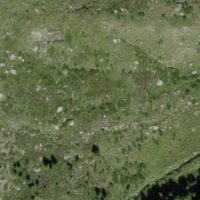
EUNIS habitat code: 26
Species observed at this site:
Marmota marmota